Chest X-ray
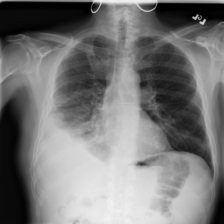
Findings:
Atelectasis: negative
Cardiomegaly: negative
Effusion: positive
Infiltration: positive
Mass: negative
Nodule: negative
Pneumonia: negative
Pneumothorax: negative
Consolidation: negative
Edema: negative
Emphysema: negative
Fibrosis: negative
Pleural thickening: negative
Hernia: negative